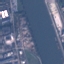
Label: River